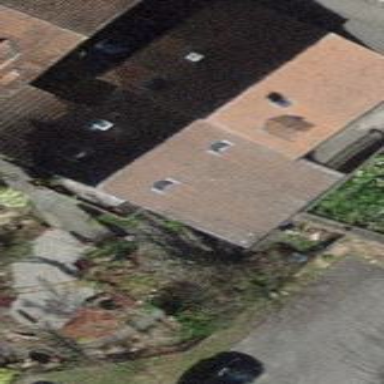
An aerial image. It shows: Building with tile roof.